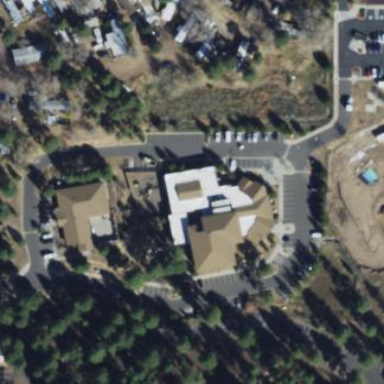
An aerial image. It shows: Beautiful church building.